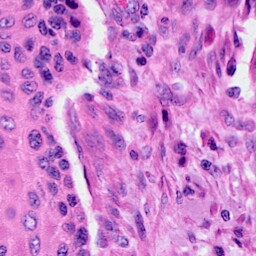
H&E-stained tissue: Cervix